Question: I have made a custom dialog.
'''
<?xml version="1.0" encoding="utf-8"?>
<resources>
<style name="myBackgroundStyle"
parent="@android:style/Theme.Translucent.NoTitleBar" />
</resources>
'''

'''
Dialog dialog = new Dialog(this, R.style.myBackgroundStyle);
dialog.setContentView(R.layout.dialog);
dialog.show();
WindowManager.LayoutParams params = dialog.getWindow().getAttributes();
params.y = 225; params.x = 225;
params.gravity = Gravity.TOP | Gravity.LEFT;
dialog.getWindow().setAttributes(params);
'''
But the problem is that it appears in the top left corner and I can't find a way to place it where I need it. 'params.y=225; params.x=225;' somehow don't affect it.
Any ideas?
---
edit:
If I have the xml like that ( style/Theme.Dialog ), then the parameters and location work fine, but a modal shadow appears. Is there a way to remove it?
'''
<?xml version="1.0" encoding="utf-8"?>
<resources>
<style name="myBackgroundStyle" parent="@android:style/Theme.Dialog">
<item name="android:windowBackground">@android:color/transparent</item>
<item name="android:windowNoTitle">true</item>
<item name="android:windowFullscreen">false</item>
</style>
</resources>
'''
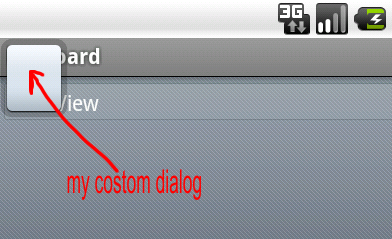
Answer: Try using <URL> as the style's 'parent' instead.